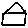
Label: house